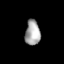
Tissue: lung
Cell type: Epithelial cells
Senescence score: 0.2041
Nuclear area (px): 374
Mean DAPI intensity: 164.693